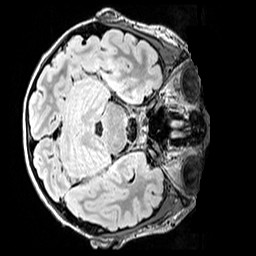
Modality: FLAIR
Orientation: axial
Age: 12
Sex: male
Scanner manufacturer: siemens
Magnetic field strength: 3 T
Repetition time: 5 s
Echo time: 0.388 s